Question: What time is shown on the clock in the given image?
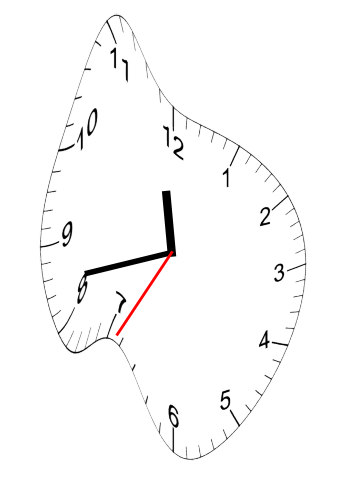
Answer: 11:42:35